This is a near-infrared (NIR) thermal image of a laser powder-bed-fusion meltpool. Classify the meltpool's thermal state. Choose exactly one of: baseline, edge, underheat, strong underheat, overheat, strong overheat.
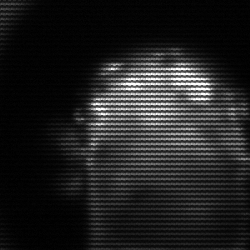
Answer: baseline